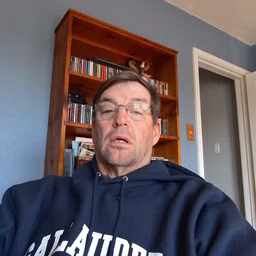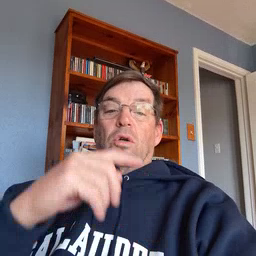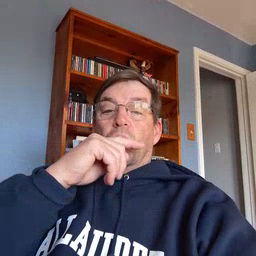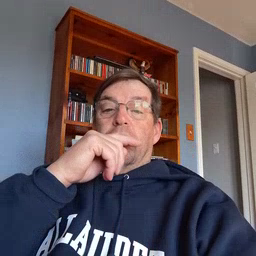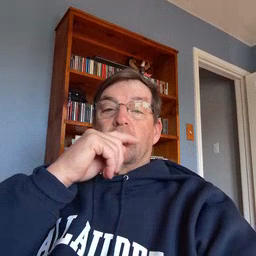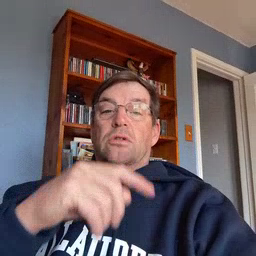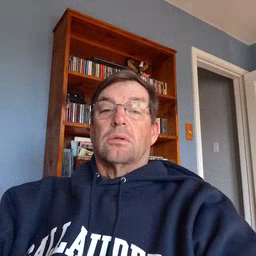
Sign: toothbrush